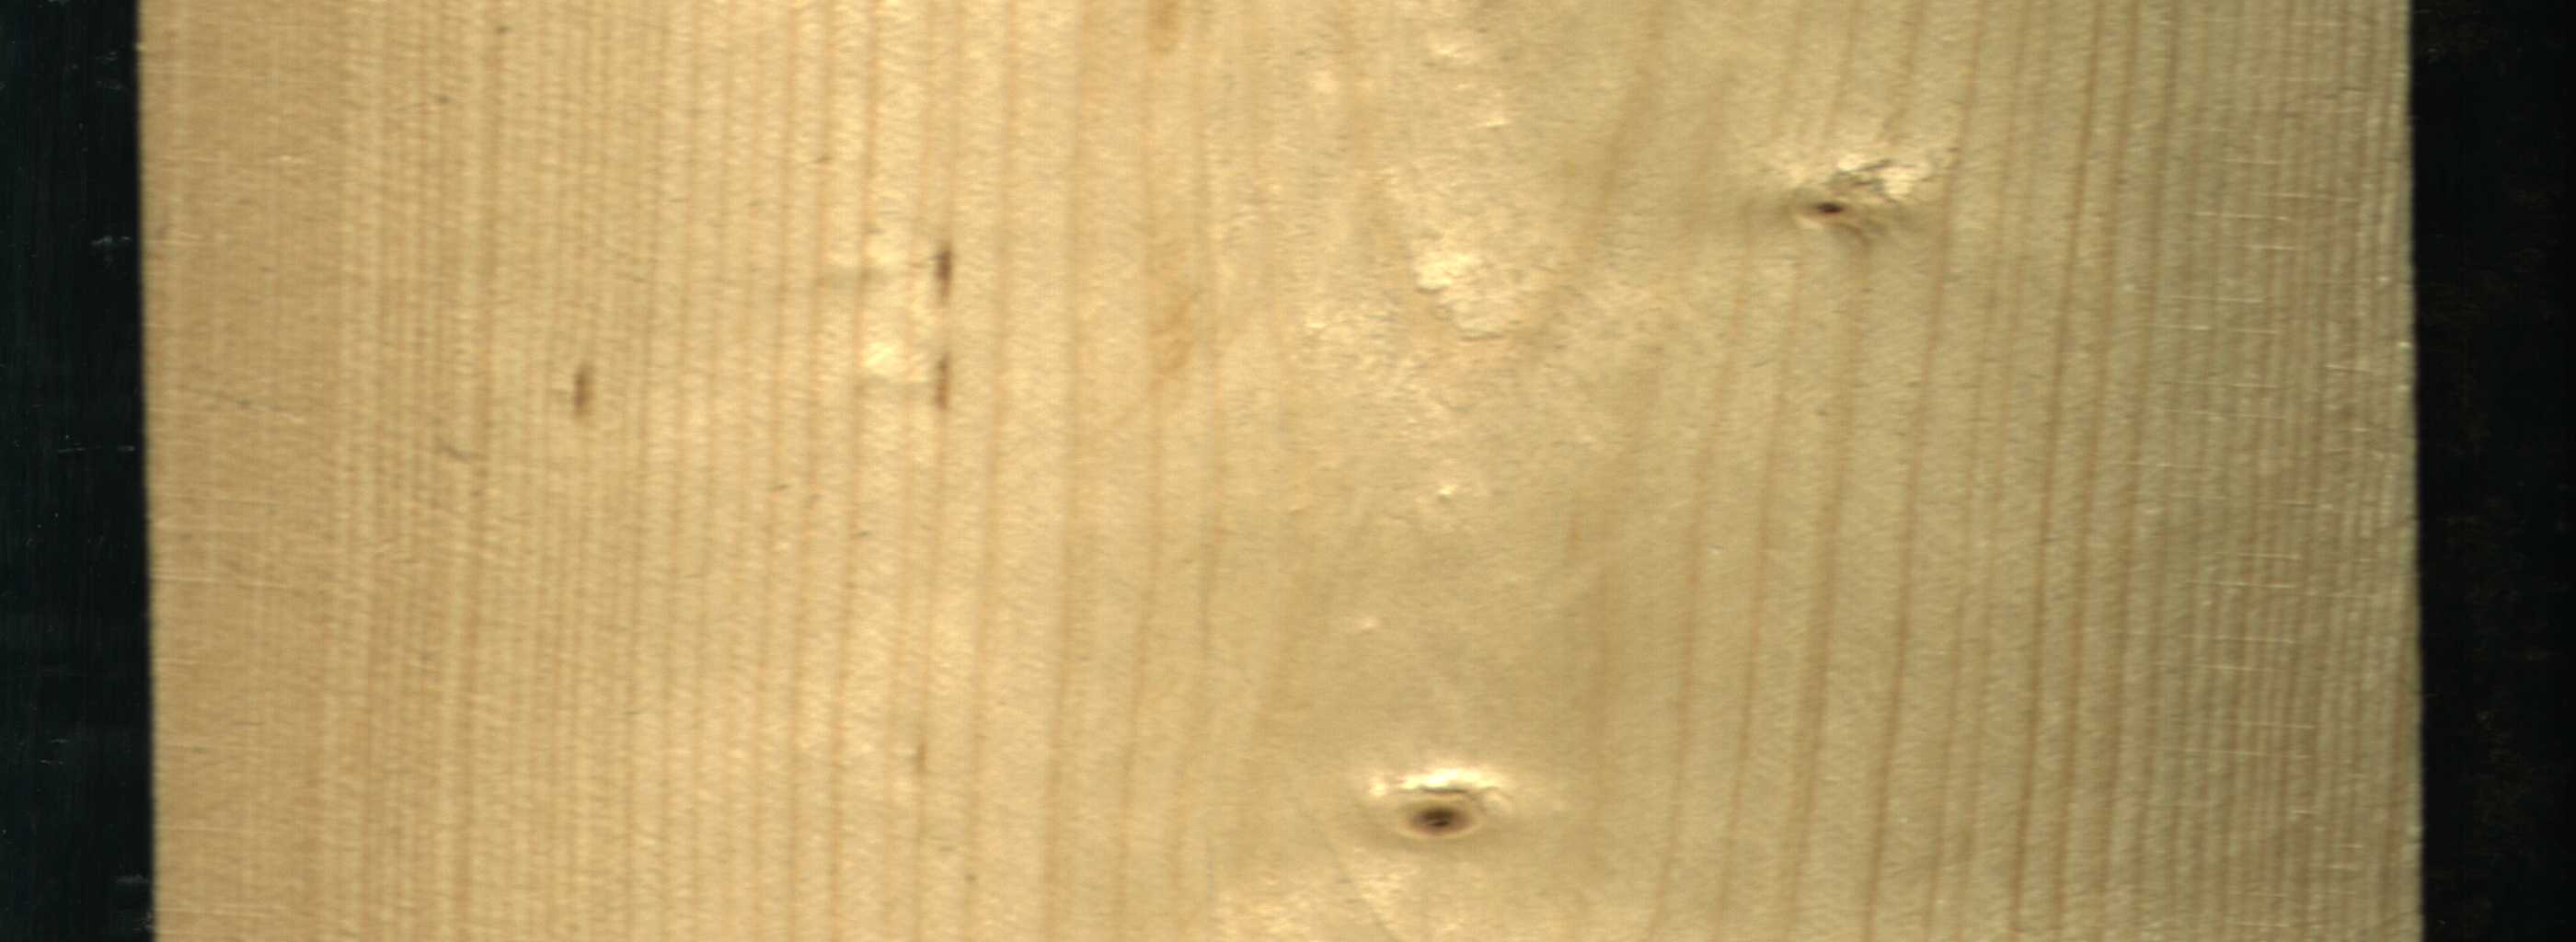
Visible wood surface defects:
Live_Knot
Live_Knot